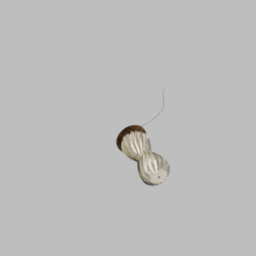
Label: lighting